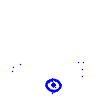
Particle: electron